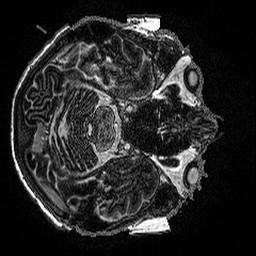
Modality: MP2RAGE
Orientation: axial
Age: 63
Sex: female
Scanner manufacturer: siemens
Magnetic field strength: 3 T
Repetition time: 5 s
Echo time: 0.00298 s